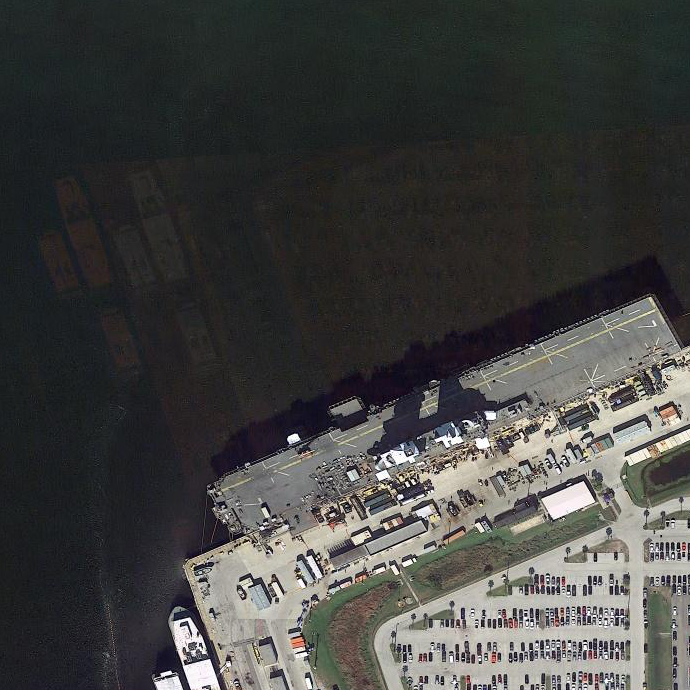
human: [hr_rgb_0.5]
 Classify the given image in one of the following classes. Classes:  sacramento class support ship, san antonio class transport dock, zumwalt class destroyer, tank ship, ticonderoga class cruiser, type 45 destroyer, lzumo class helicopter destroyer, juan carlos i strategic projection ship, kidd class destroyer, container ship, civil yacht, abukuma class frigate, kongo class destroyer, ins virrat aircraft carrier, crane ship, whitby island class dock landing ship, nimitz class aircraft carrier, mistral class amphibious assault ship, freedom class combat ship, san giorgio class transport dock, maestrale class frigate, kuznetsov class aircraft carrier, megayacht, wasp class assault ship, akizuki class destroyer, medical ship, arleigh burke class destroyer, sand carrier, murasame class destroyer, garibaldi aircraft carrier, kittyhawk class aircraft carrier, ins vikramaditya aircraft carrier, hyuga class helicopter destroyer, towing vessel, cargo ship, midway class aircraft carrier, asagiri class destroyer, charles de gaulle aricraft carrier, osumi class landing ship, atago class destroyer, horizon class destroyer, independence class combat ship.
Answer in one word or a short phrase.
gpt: Wasp class assault ship